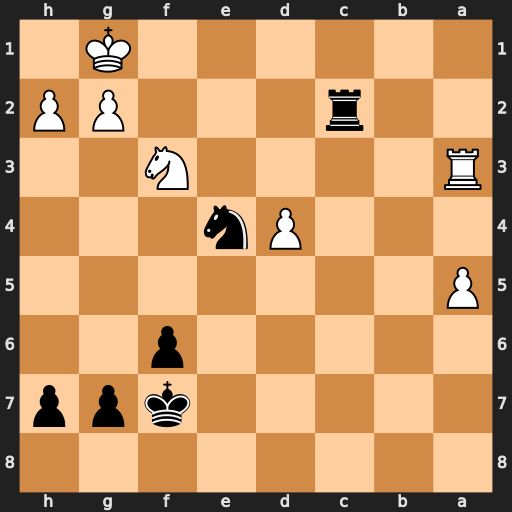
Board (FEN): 8/5kpp/5p2/P7/3Pn3/R4N2/2r3PP/6K1
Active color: b
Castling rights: -
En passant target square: -
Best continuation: Rc1+ Ne1 Rxe1#